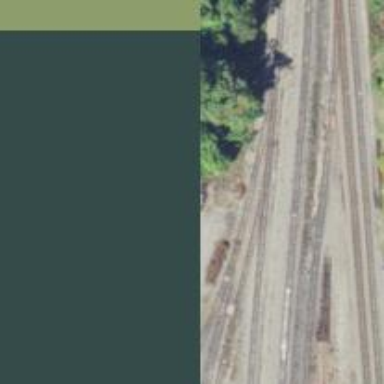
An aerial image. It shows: Railway spur service.